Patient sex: F
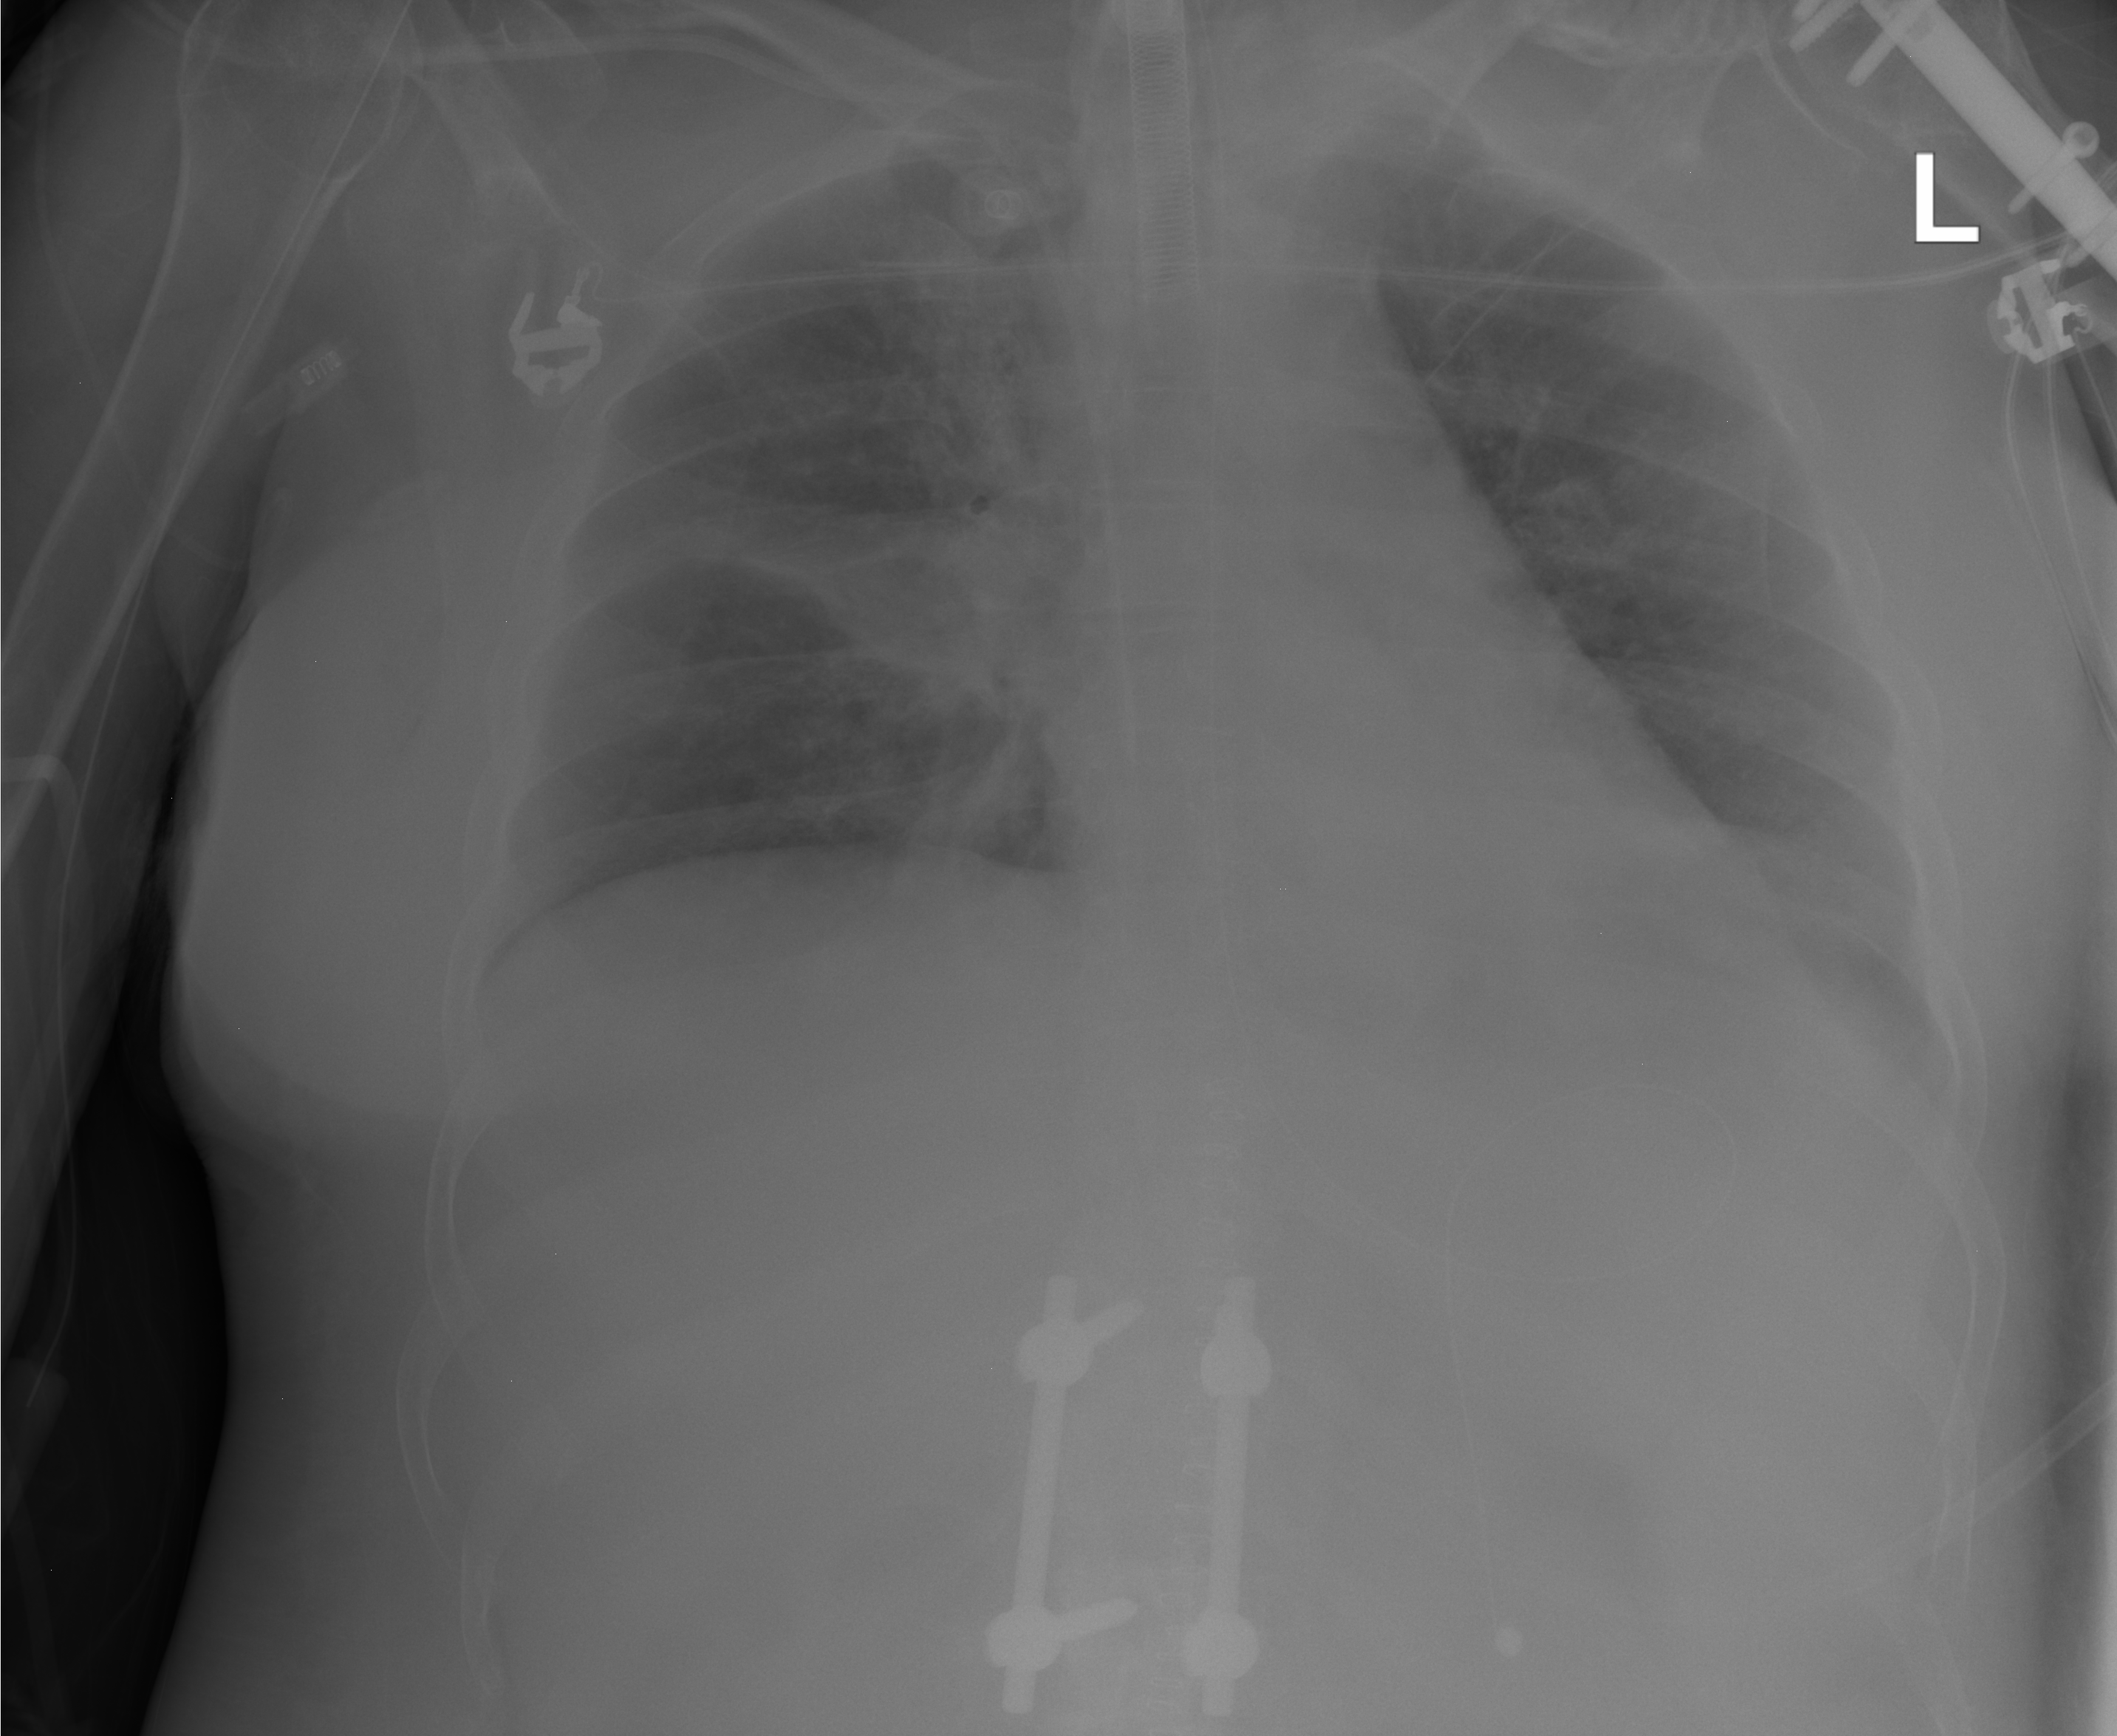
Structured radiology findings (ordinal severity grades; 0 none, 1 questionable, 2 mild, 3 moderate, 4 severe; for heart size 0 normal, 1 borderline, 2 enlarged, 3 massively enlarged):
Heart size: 0
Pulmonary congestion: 0
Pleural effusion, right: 0
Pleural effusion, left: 2
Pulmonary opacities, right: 2
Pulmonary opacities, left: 2
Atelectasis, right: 2
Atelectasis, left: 2